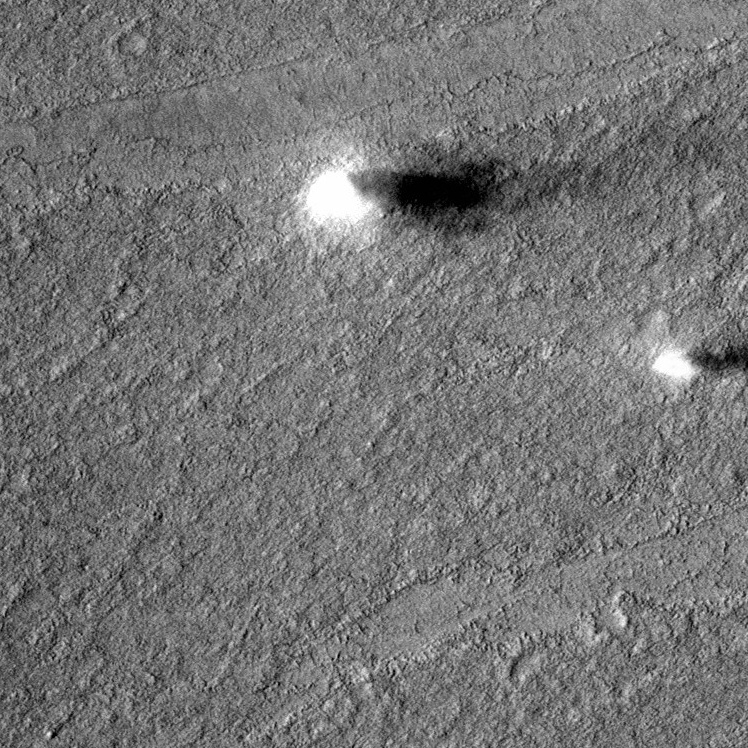
Label: dustdevil, dustdevil